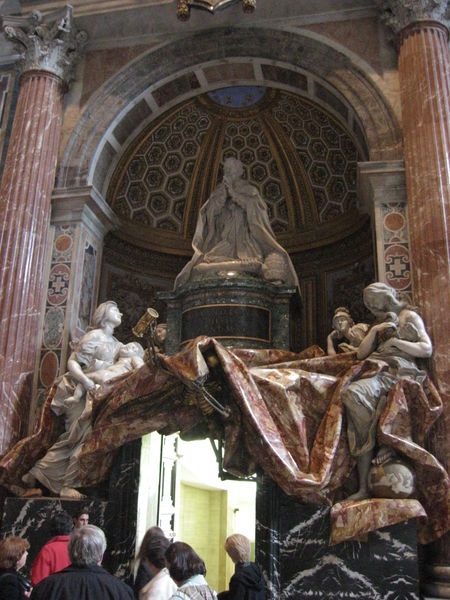
Titel: Grabmal für Papst Alexander VII.
Künstler: Giovanni Lorenzo Bernini
Standort: Rom, S. Pietro (EU - I - Latium)
Schlagwörter: blau, mann, umhang, weiß, frauen, gelb, grün, menschen, braun, frau, grau, marmor, schwarz, säule, säulen, tür, rot, tuch, wand, sockel, stein, vorhang, kirche, figur, gewand, mantel, engel, skulptur, statue, schrift, bogen, besucher, kuppel, inschrift, podest, foto, schild, knien, beten, gebet, rom, kapitell, photo, andacht, segen, segnung, heiliger, heilig, anbetung, mamor, stuckmarmor, touristen, bernini, g, heilig+